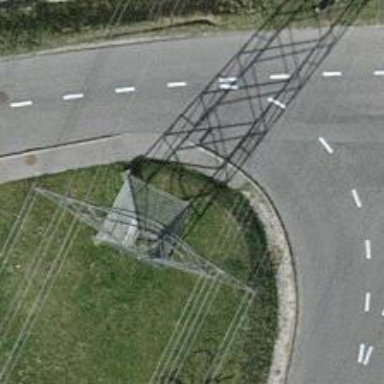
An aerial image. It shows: Power line in the image.